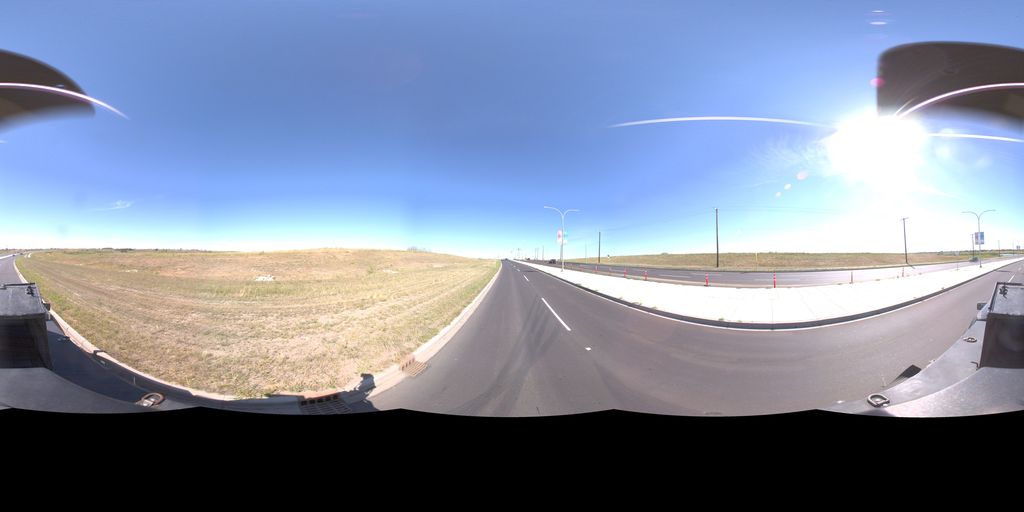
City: saskatoon